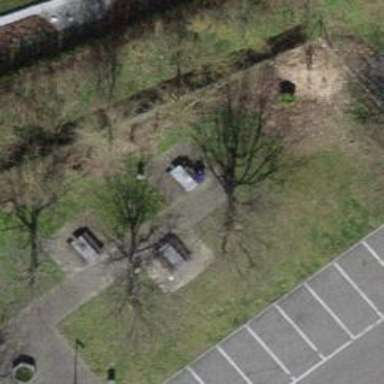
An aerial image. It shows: Picnic table located in leisure land area.